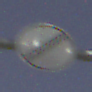
Verkehrszeichen: EndeSaemtlicherBegrenzungen
Umgebung: Outdoor, Nature
Tageszeit: Night
Wetter: Clear
Licht: Natural
Jahreszeit: NotSpecified
Kontrast: HighContrast